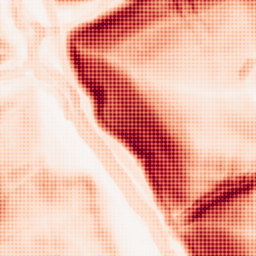
Category: morphological
Decomposition family: morphological_gradient
Decomposition parameters: size: 10
shape: square
Upsampling method: sinc_hamming
Upsampling parameters: scale: 8
kernel_size: 8
Upsampling scale: 8